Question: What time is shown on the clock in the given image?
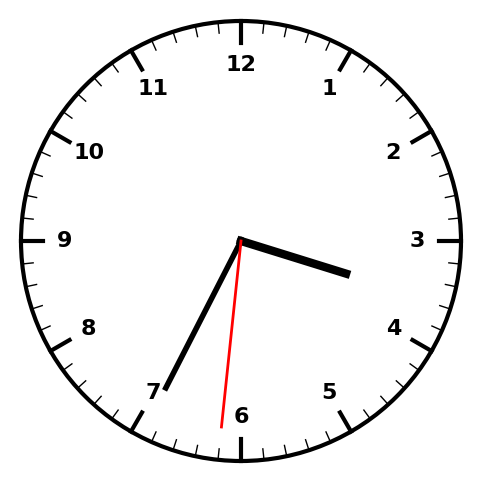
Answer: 03:34:31